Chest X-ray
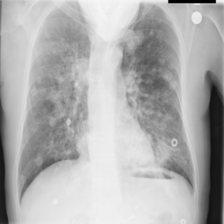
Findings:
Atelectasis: negative
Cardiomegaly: negative
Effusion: negative
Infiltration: negative
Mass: negative
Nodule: negative
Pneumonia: negative
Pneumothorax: negative
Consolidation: negative
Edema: negative
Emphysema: negative
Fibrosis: negative
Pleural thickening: negative
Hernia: negative